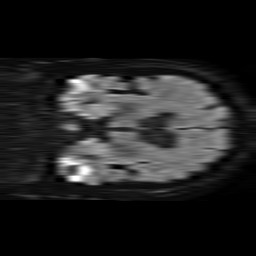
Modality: TRACE
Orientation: coronal
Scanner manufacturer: philips
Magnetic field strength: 1.5 T
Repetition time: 4.6 s
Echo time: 0.08941 s